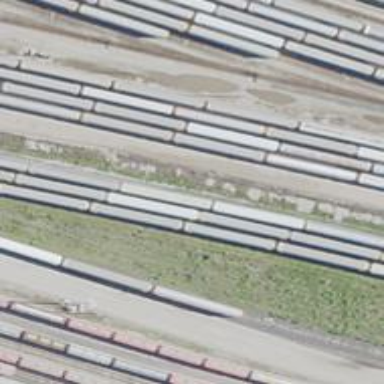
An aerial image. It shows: Railway yard in service.